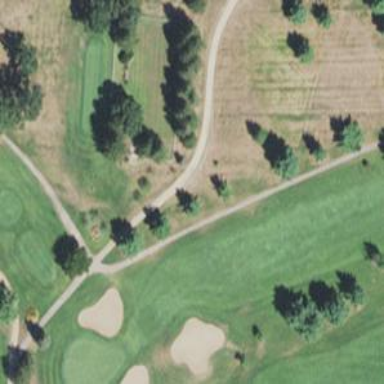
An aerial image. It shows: Pathway for golfing.